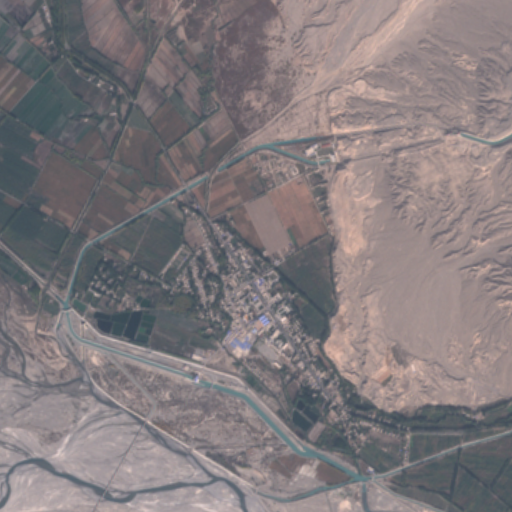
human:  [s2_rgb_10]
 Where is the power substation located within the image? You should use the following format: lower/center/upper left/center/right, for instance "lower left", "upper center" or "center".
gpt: The power substation is located in the upper right of the image.
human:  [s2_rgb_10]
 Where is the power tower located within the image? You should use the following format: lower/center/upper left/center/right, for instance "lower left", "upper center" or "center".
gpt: The power tower is located in the upper right of the image.
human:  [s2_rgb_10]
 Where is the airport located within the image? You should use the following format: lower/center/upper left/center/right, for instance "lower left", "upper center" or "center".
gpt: There is no airport in the image.